Question: This feels a little backwards, but I hit a wall while attempting to verify the contents of a suspicious looking PHP file on a web host of mine. The file in question calls itself 'elianore-highlighter.php' and was last modified as of 30-April this year, just before my site started getting failed login attempts by persons unknown from IP addresses ranging in the Ukraine, Russian Federation, and China. I've blocked the IPs I've found and started battening down the hatches, so to speak.
I would like to decrypt the contents of the PHP file to fully see what's going on. I assumed it was base64 encoded, but a simple browser based 'atob('suspiciousString')' in my browser didn't return anything useful. My PHP-fu is somewhat lacking as I've been primarily focused on other languages for the past few years.

I <URL> and nothing on SO seemed immediatelyy relevant.
Being cautious, I stuffed the file in a zip and removed it from the server, just to be on the safe side, so it's not currently in play.
How can I go about decrypting this to validate it? Obviously I'm dubious of it, as I'm uncertain of its origin or contents prior to 30-April.
Here's <URL>. I recommend caution.
[Update]
As <URL>, the ability to properly view the contents was to reverse the 'strrev' call and then perform the base64 decoding.
Also, as my comment under this question makes clear, I refute the wish to close this as 'off topic' as this is not a 'help my site was hacked' question, this was specific to the code in question, had code as the primary subject, and had a code focused answer.
From the StackOverflow tour, a question should:
> "focus on questions about an actual problem you have faced. Include details about what you have tried and exactly what you are trying to do."
Tips mention to ask about:
- - - -
As my question relies specifically about a code problem I was faced with, including details about what I had tried and wanted to accomplish, along with a focus on language specific algorithms and techniques, I believe that this is perfectly valid.
[/Update]
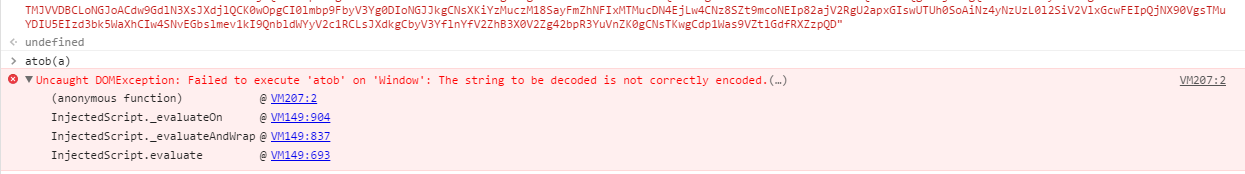
Answer: Well, for starters the code when strrev is applied will switch a few strings from "lave" to "eval" which should raise flags.
You could base 64 decode the payload string (apparently after reversing it) but suffice it to say that if you didn't build it you don't want it on your site.
Hardening your server is a good plan.
Edit
You could safely run strrev and and base 64 decode on the strings. It goes without saying but don't invoke any of the code in any shape or form however.